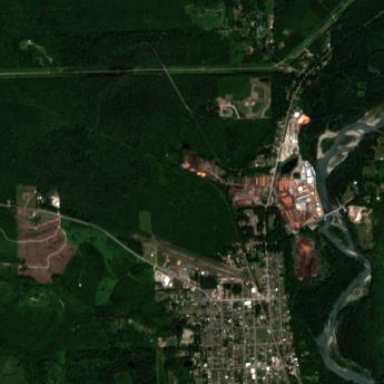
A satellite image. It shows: Industrial area with sawmill. The works are focused on lumber production.